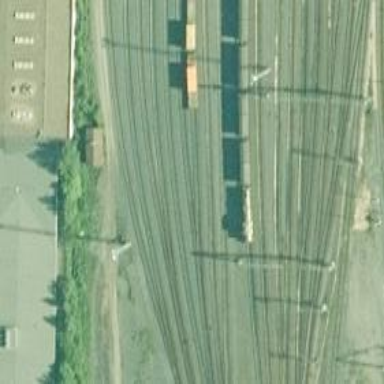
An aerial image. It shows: Rail yard with electrified contact lines for the railway.